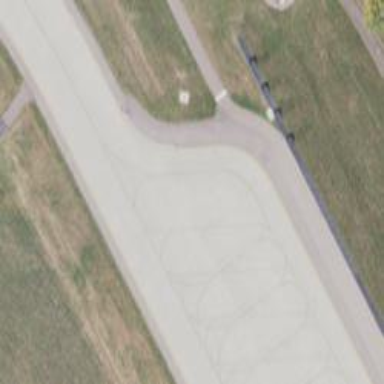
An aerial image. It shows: Image of taxiway at airport.